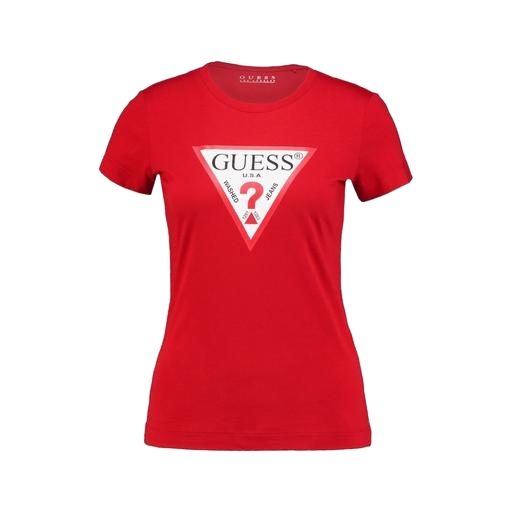
red graphic tee, red t-shirt woman, women's tee, white background